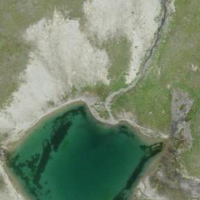
EUNIS habitat code: 31
Species observed at this site:
Gentiana bavarica
Ranunculus glacialis